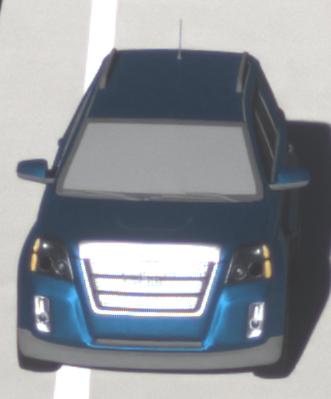
Make: GMC
Model: Terrain
Detailed model: Gen. 1
Model produced from: 2009
Model produced until: 2017
Doors: 5
Color: blue
Road condition: dry road
Daytime: sunrise or sunset
Contrast: medium contrast